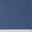
Piece: xx